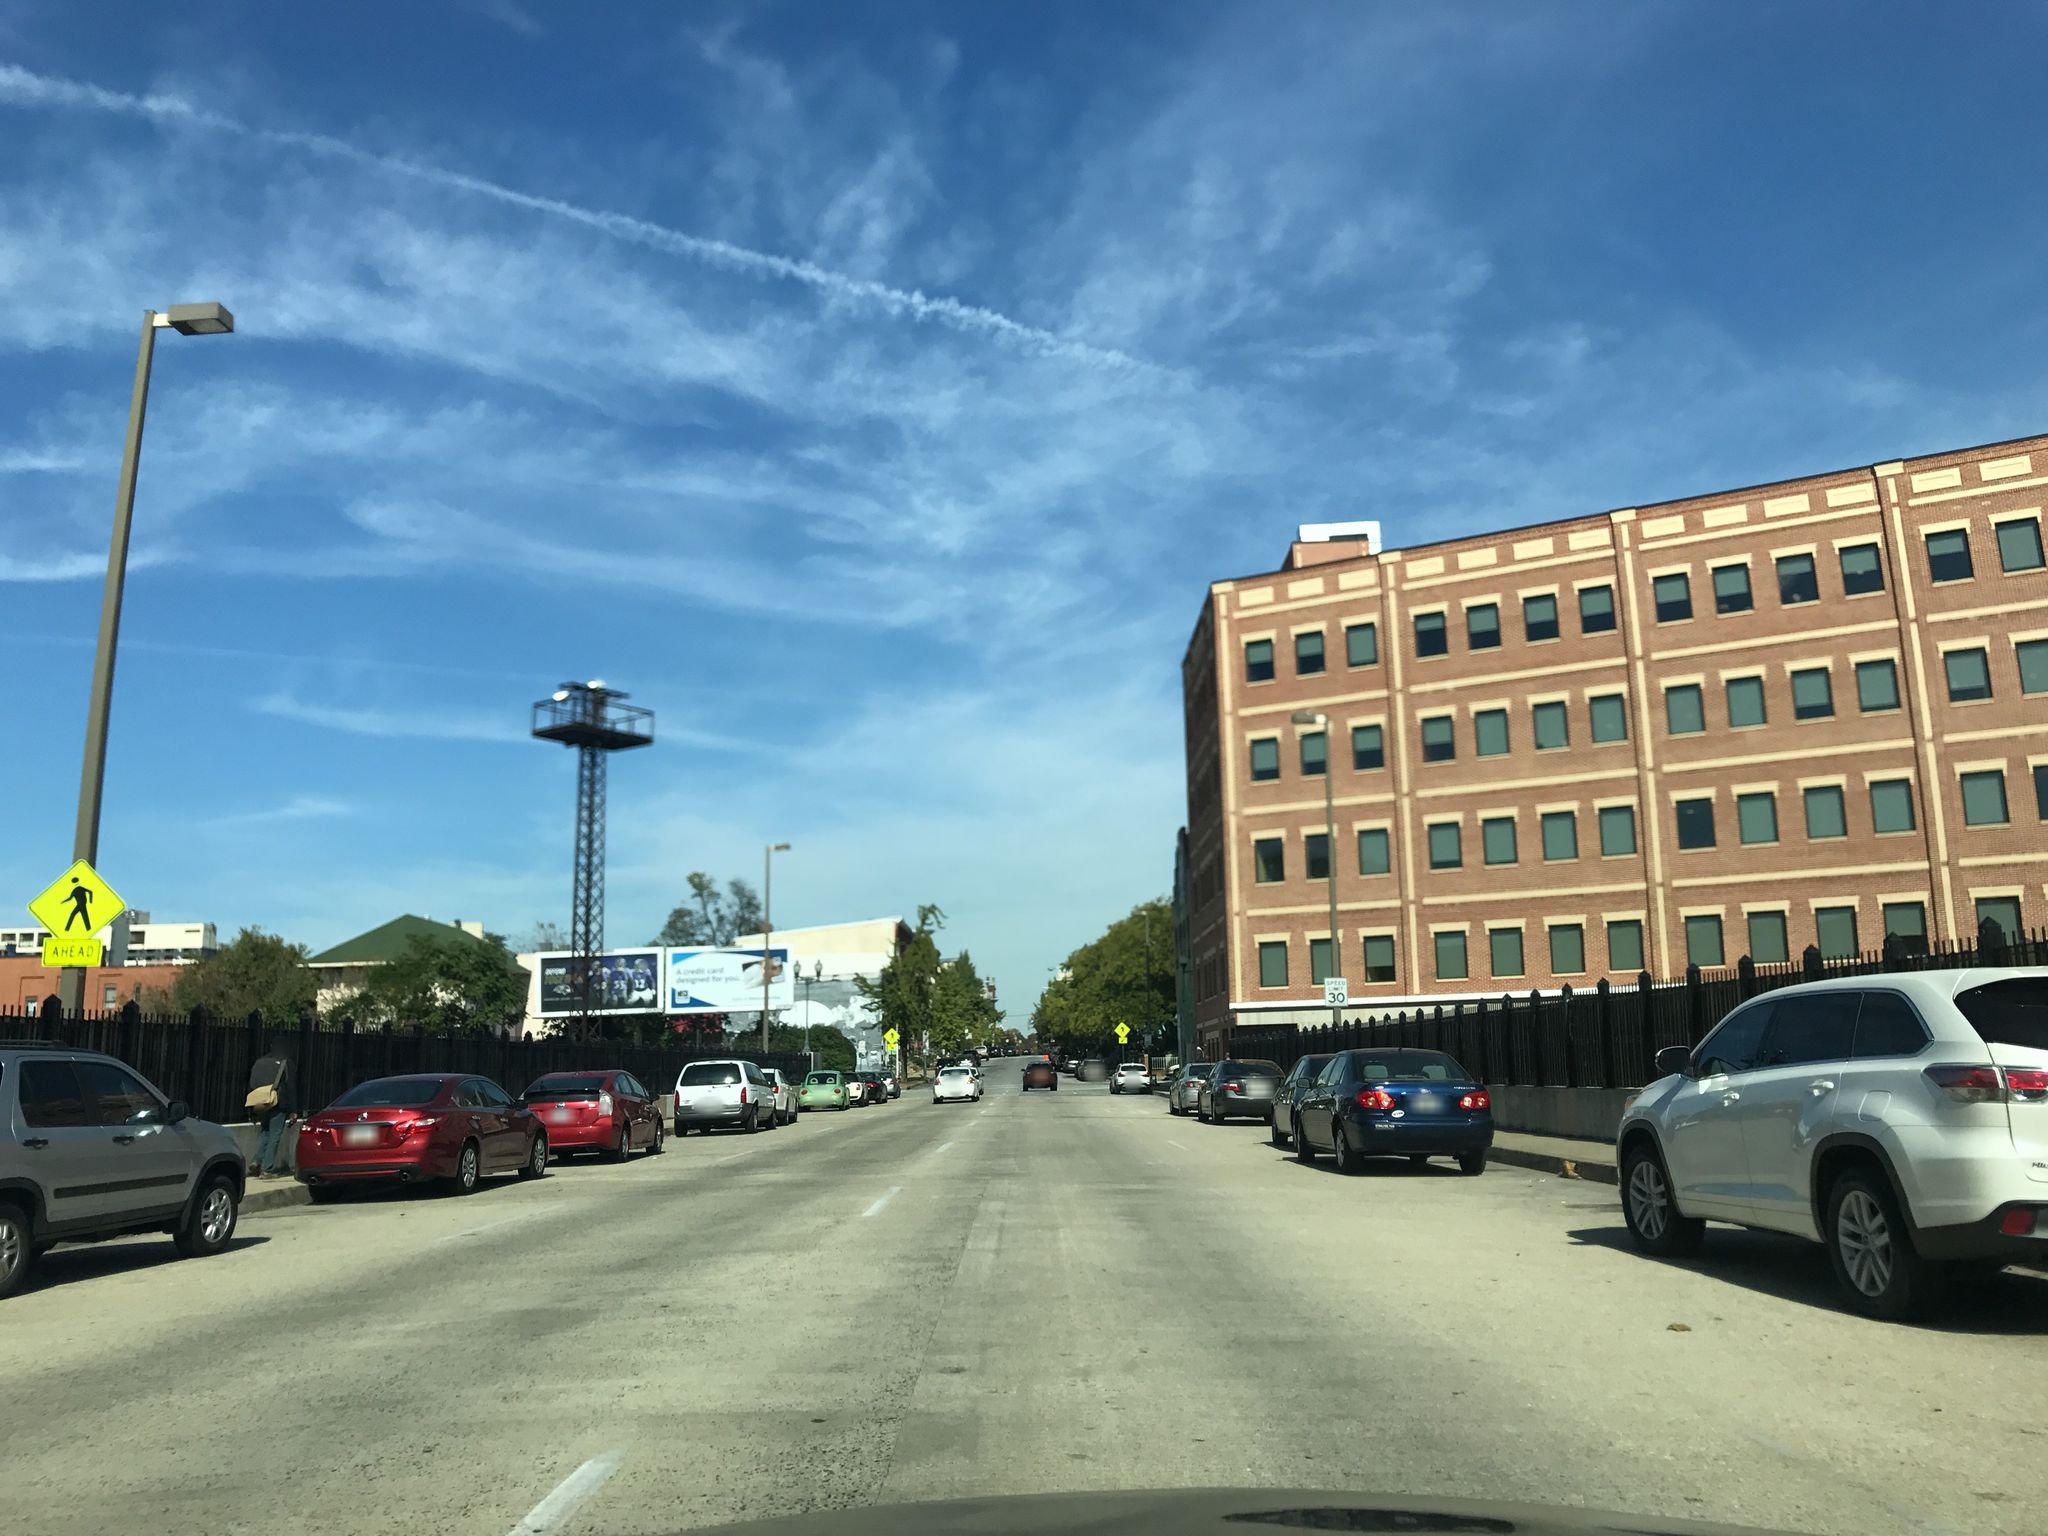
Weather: clear
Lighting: day
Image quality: good
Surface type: driving surface
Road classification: primary
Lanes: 4
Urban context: urban centre
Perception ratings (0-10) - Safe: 4.38, Lively: 1.84, Beautiful: 1.43, Boring: 4.04, Depressing: 7.87, Wealthy: 5.84